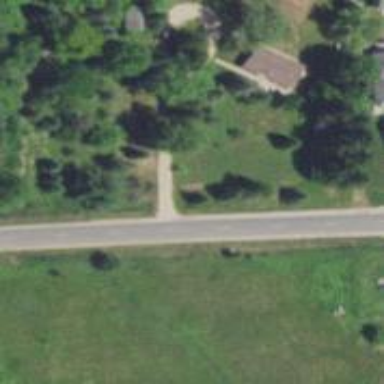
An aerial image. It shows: Residential road.